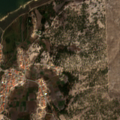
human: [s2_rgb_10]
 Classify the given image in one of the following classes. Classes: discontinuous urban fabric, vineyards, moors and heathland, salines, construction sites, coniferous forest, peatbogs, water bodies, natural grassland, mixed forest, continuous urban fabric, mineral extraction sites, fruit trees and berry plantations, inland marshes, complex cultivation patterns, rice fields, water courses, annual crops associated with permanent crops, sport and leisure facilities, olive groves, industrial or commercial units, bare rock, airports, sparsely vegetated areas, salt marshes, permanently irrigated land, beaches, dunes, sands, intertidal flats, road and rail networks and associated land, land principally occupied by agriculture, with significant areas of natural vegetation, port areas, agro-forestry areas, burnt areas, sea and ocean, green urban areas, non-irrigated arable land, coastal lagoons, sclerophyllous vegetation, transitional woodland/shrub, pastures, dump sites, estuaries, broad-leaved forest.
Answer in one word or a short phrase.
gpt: discontinuous urban fabric, permanently irrigated land, coniferous forest, transitional woodland/shrub, estuaries